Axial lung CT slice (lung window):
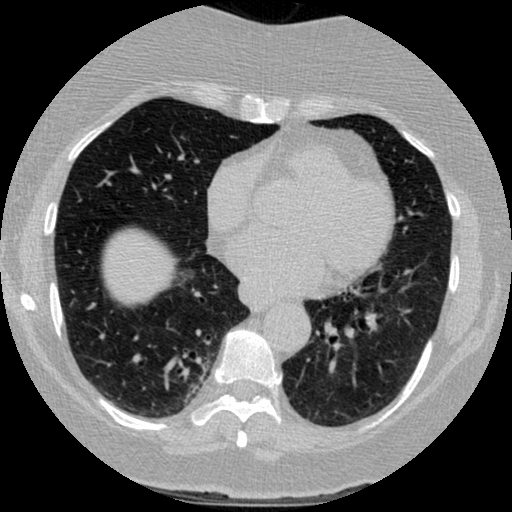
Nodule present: no